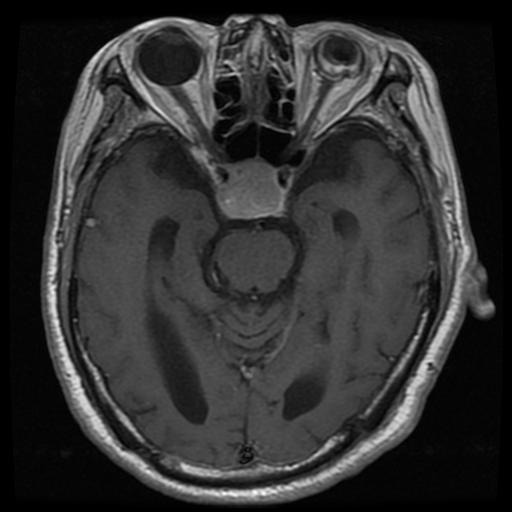
Label: pituitary